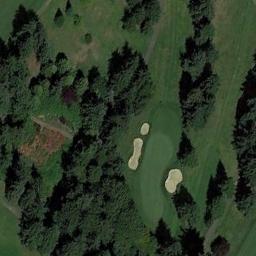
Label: golf_course